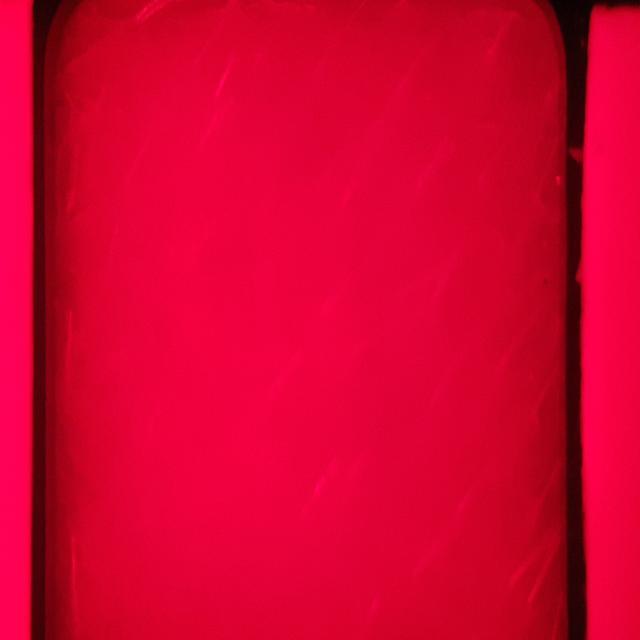
Canine dermatitis — inflammation of the skin presenting with erythema, pruritus, papules, and excoriation. May be allergic, contact, or atopic in origin.